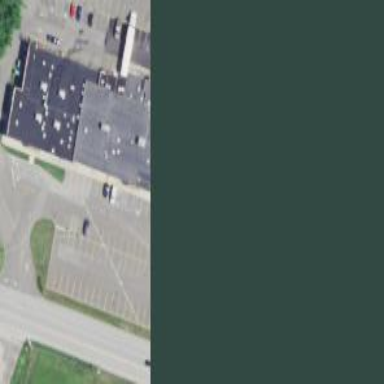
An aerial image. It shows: Commercial building serving as marketplace.